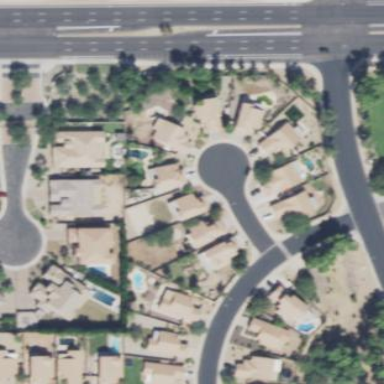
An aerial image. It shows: Residential neighbourhood.